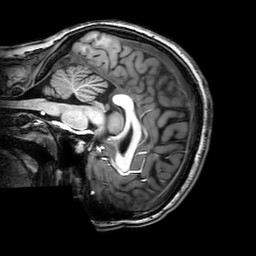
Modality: T1w
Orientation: sagittal
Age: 19
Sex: female
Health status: healthy
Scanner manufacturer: philips
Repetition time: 0.008306 s
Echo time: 0.00384 s